Field crop: maize
Growth stage: 2
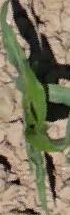
Species: maize